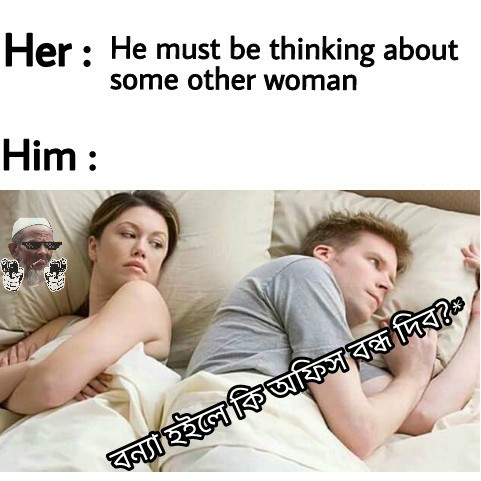
Caption: Her: He must be thinking about some other woman   Him :  বন্যা হইলে কি অফিস বন্ধ দিব ?*
Label: hate